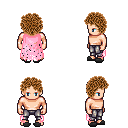
a pixel art fantasy rpg character, male body template, human, light skin, pink tattered cape, metal pants, brown curly afro hairstyle, gray slippers, four views (front, back, left, right), 2x2 character sprite sheet, small pixel art, hard edges, no anti-aliasing